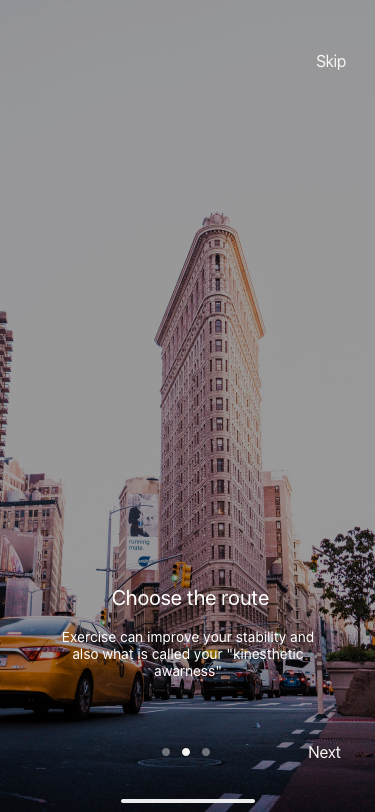
Text in this UI design:
Next
Skip
 Choose the route
Exercise can improve your stability and also what is called your "kinesthetic awarness"